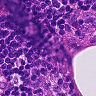
Metastatic tissue present: no